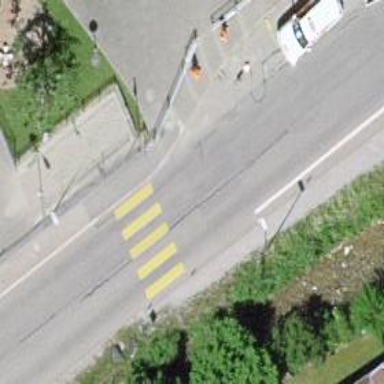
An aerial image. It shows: Uncontrolled zebra crossing on the road.